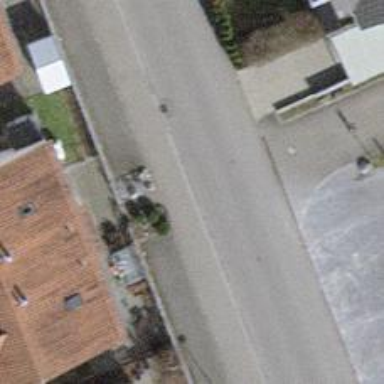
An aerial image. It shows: Sidewalk along the footway.